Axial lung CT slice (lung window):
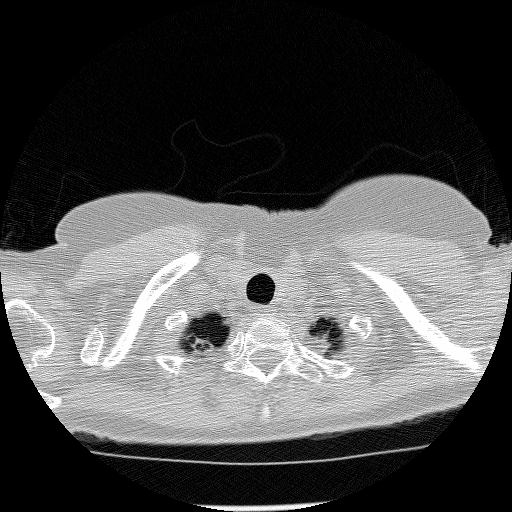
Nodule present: no